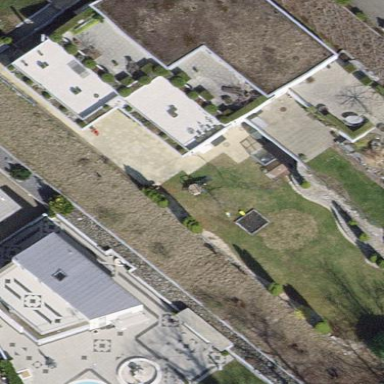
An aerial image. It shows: Terrace building.